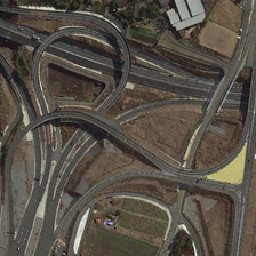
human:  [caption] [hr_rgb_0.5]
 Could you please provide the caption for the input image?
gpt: The viaduct is under construction.

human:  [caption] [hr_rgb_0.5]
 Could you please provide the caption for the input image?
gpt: The viaduct is under construction.

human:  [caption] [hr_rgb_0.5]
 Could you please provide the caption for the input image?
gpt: The viaduct is under construction.

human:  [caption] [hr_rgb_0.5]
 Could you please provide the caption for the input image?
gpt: The viaduct is under construction.

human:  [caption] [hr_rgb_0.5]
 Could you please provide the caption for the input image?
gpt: The bridge is under construction.